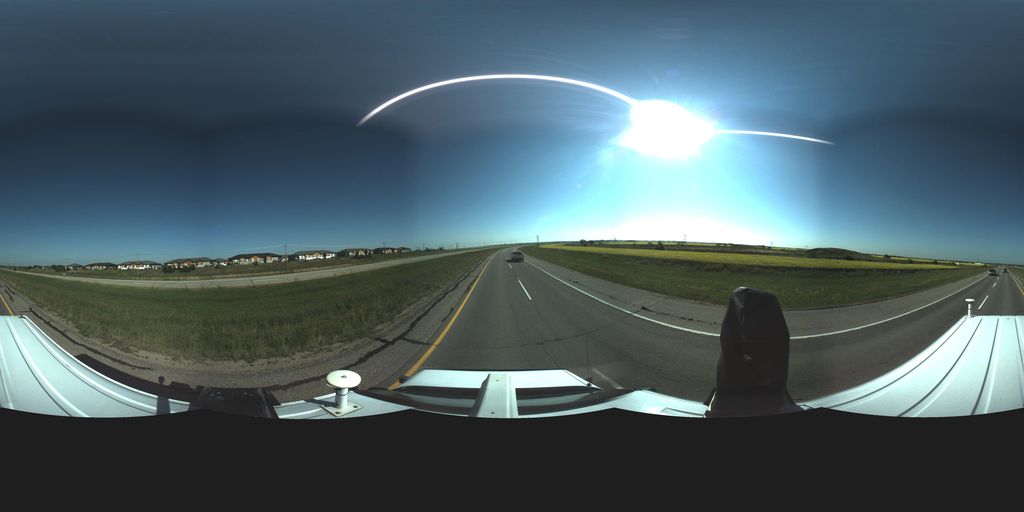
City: saskatoon